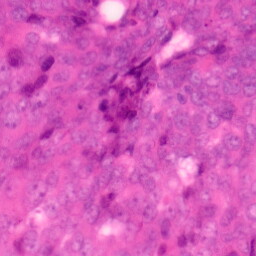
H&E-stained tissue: Colon